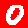
Digit: 0